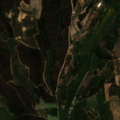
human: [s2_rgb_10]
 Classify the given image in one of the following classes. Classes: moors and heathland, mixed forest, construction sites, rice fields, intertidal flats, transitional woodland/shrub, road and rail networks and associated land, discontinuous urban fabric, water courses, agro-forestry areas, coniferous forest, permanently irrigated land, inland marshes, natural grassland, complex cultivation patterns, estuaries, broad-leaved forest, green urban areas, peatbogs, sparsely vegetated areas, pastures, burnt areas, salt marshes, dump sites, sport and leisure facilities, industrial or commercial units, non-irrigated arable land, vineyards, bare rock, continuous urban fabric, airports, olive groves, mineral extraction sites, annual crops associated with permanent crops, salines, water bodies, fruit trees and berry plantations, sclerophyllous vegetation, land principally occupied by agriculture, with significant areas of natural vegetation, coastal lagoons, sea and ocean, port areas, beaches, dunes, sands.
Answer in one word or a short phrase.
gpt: vineyards, complex cultivation patterns, land principally occupied by agriculture, with significant areas of natural vegetation, broad-leaved forest